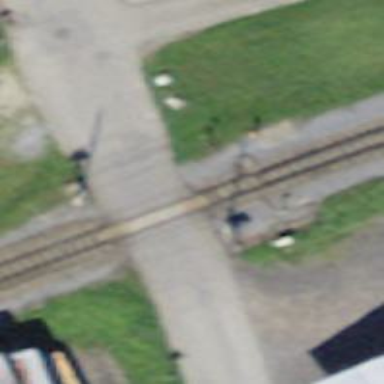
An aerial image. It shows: Railway switch.